Question: It doesn't seem to work. I pressed 'Ctrl + F', typed '^Log$' and nothing was found although I had a line contains 'Log' and nothing more. Why? Do I need any extra plugins?
My IDE is ADT Bundle for Linux (build: v21.1.0-569685).

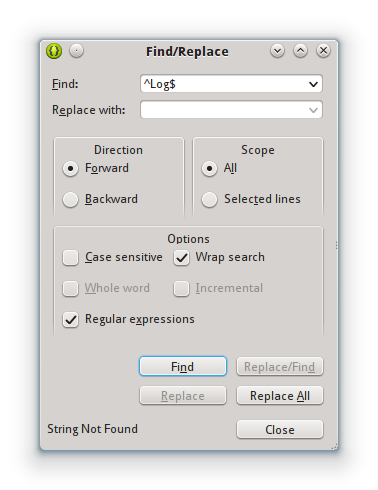
Answer: Try
'''
^[ ]*Log[ ]*$
'''
to account for potential tabs and spaces around your string.
(I wouldn't use '^\s*Log\s*$', by the way, because '\s' also matches newlines)